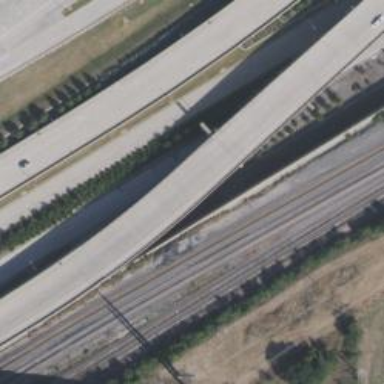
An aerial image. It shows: Motorway bridge.